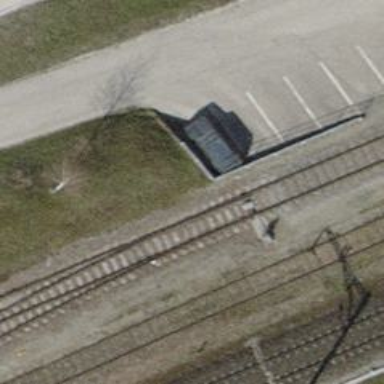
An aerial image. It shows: Single-track spur railway line.